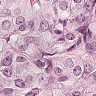
Metastatic tissue present: yes